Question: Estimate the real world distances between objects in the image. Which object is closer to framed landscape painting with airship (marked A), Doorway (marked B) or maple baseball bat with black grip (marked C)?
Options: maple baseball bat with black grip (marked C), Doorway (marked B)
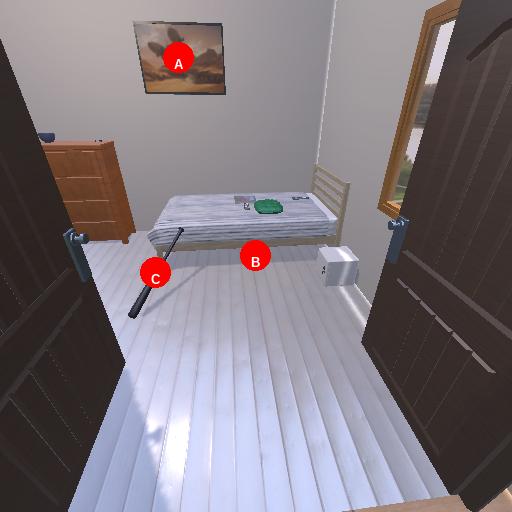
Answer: maple baseball bat with black grip (marked C)